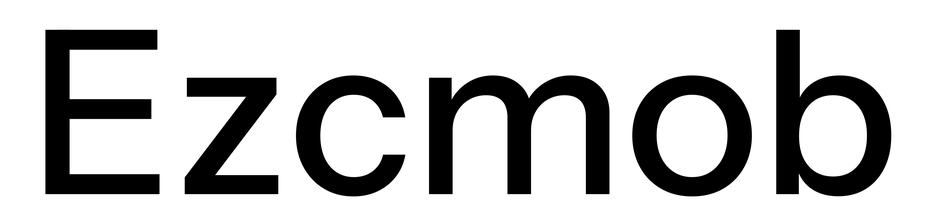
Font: InstrumentSans_Medium